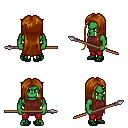
a pixel art fantasy rpg character, male body template, orc, green skin, maroon tunic, red pants, brunette extra-long hairstyle, bracelets, ghillies, spear, four views (front, back, left, right), 2x2 character sprite sheet, small pixel art, hard edges, no anti-aliasing